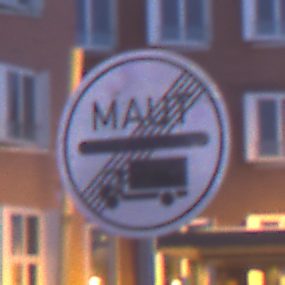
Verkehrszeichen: EndeMautpflicht
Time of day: Night
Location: Outdoor (Urban)
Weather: PartlyCloudy
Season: NotSpecified
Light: Artificial